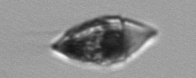
Label: Amphidinium